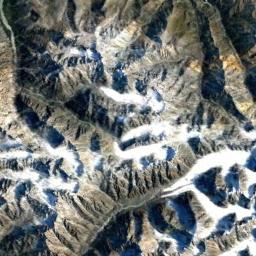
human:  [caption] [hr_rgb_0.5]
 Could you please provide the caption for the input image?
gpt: Only the peaks of the snow-capped mountains are covered with snow .

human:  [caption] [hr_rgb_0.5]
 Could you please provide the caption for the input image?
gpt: A lot of snow is on the snowberg .

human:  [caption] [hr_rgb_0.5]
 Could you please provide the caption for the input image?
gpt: The snow berg is consist of bare land and white snow .

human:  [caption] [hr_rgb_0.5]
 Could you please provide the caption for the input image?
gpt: The snowberg has some valley glaciers but some ridges are not covered by glaciers .

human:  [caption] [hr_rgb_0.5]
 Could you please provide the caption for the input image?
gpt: There are some snow on the ridges of the snowbergs .